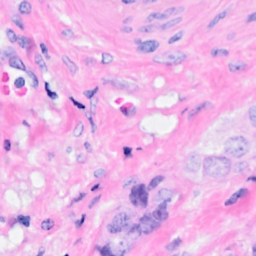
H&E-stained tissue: Breast